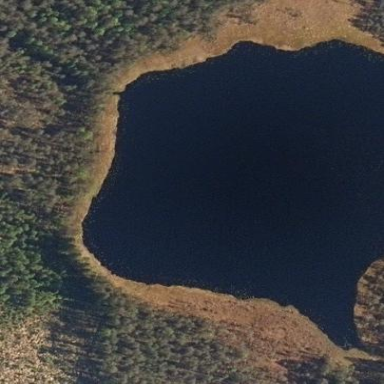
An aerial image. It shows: Beautiful lake surrounded by nature.